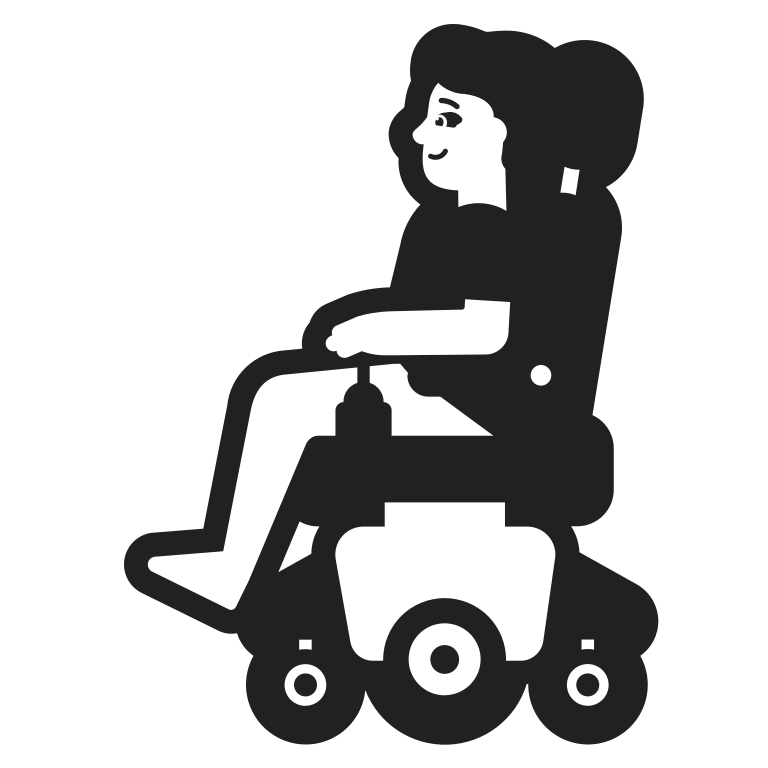
woman in motorized wheelchair high contrast default